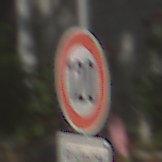
Verkehrszeichen: Geschwindigkeit120
Zusatzzeichen unten: HinweiseAufGefahrenDurchVerbaleAngabe4
Umgebung: Outdoor, Suburban
Tageszeit: Midday
Wetter: Clear
Licht: Natural
Jahreszeit: NotSpecified
Kontrast: HighContrast